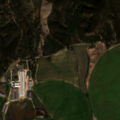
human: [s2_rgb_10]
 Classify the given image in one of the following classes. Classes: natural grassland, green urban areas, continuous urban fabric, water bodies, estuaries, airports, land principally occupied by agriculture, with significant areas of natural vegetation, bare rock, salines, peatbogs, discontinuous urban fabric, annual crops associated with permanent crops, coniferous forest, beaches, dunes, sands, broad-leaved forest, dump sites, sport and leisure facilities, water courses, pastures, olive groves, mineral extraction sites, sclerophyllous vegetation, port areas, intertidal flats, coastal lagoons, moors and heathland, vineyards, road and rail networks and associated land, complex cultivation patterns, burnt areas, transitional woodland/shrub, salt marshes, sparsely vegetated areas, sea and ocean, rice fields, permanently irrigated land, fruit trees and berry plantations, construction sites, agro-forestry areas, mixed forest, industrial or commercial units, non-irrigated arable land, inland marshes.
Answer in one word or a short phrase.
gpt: permanently irrigated land, broad-leaved forest, transitional woodland/shrub